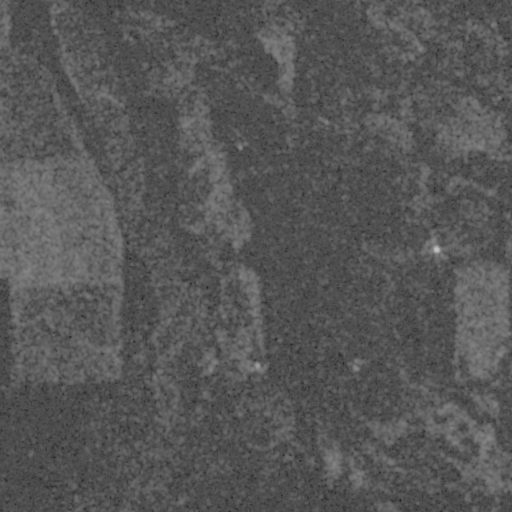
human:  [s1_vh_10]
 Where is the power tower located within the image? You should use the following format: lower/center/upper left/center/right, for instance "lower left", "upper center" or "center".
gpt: The power tower is located in the upper right of the image.
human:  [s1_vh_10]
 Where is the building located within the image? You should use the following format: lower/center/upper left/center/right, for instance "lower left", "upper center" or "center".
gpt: The building is located in the lower right of the image.
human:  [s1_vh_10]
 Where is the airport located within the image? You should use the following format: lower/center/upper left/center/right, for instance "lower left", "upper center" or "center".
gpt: There is no airport in the image.

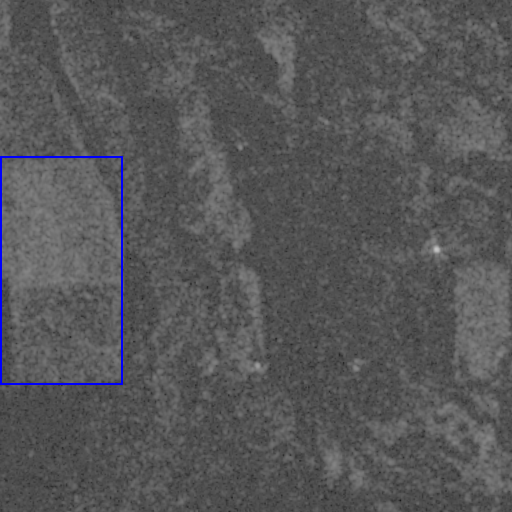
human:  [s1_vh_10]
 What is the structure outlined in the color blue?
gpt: The structure outlined in blue is a crop field.
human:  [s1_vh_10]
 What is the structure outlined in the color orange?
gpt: There is no orange outline.